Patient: sex F, age 56
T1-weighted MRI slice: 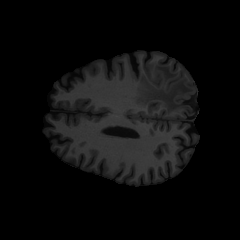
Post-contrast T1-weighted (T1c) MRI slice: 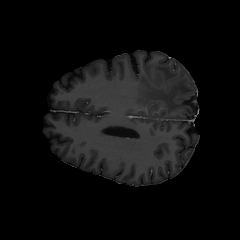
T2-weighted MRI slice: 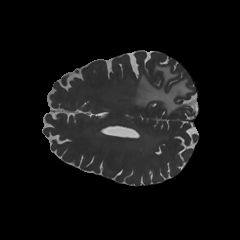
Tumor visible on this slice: yes
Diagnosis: Glioblastoma, IDH-wildtype
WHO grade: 4